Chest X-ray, PA view. Patient: 46 years old, sex F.
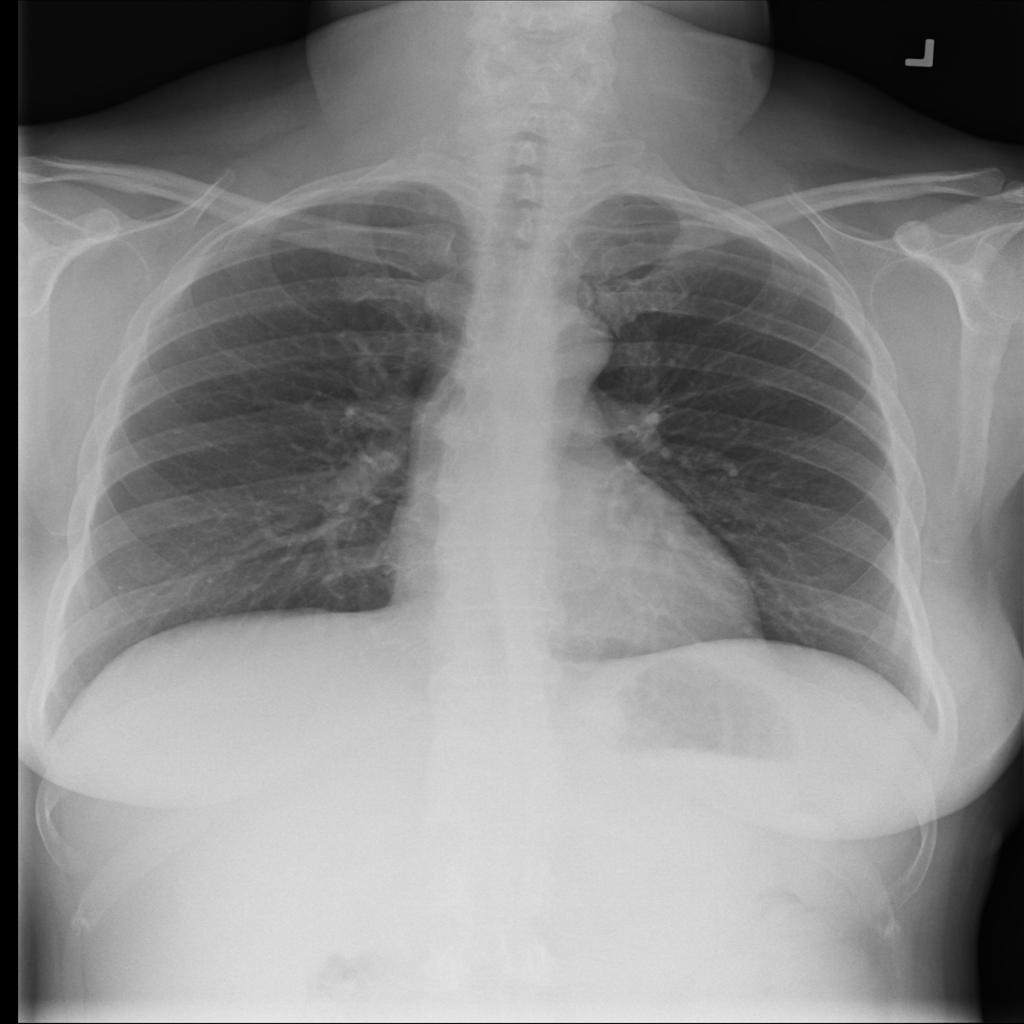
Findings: No Finding